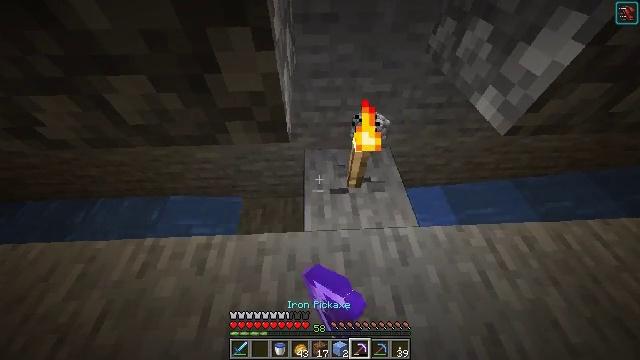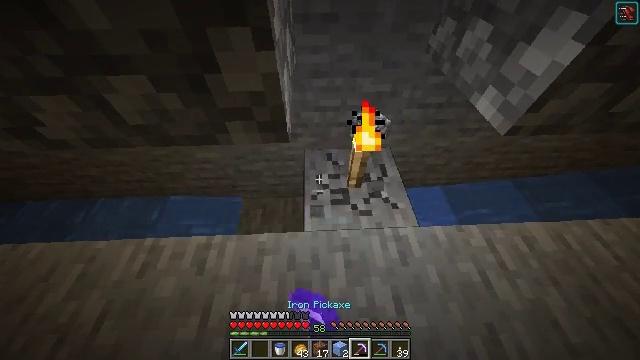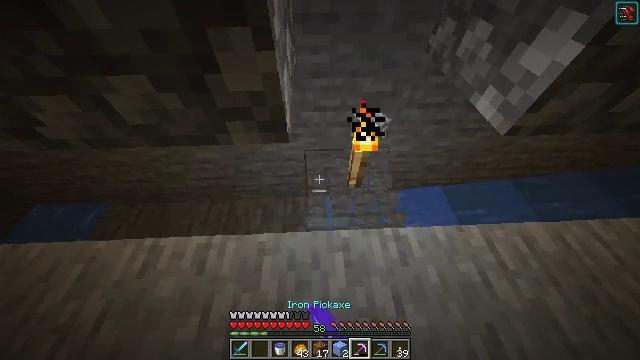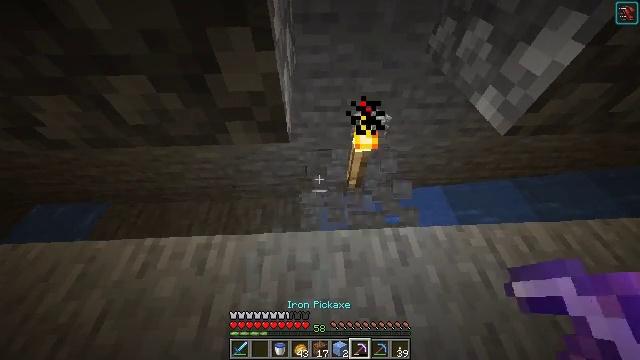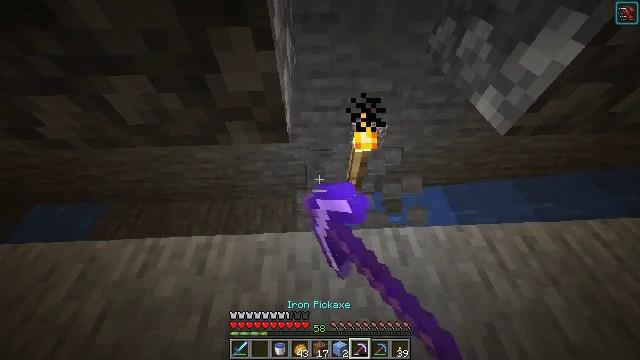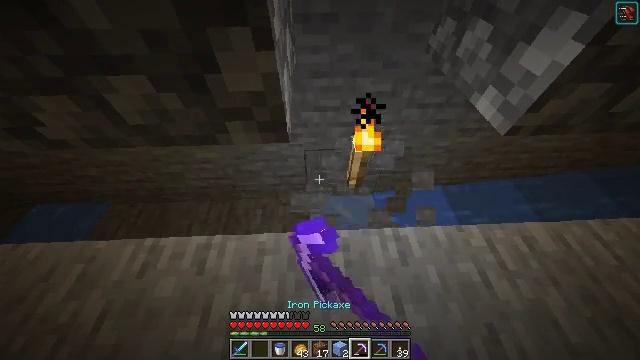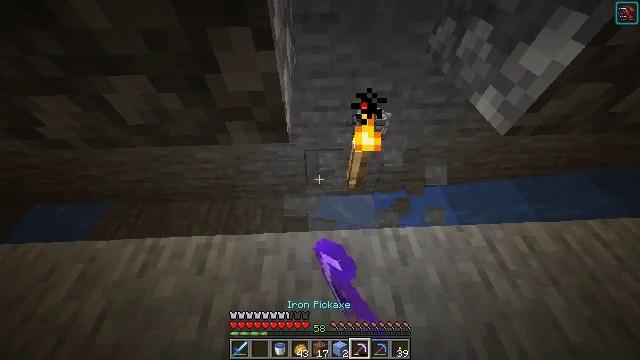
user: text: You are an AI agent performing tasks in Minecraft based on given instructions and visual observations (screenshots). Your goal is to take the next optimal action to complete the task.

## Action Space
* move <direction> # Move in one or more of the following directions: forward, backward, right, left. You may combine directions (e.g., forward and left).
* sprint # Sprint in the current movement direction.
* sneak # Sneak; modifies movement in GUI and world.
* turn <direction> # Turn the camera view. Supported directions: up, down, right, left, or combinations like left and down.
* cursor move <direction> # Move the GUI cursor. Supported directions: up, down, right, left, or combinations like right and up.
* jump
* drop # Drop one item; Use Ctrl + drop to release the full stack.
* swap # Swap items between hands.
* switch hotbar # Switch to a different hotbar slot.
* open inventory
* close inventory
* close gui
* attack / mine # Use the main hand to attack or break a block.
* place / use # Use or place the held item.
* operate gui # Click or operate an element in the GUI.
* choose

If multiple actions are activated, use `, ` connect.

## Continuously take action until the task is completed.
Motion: motion action
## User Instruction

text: Gather stone slabs for reuse.
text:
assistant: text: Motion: attack / mine
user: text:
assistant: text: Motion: attack / mine
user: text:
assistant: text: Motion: attack / mine
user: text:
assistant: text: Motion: attack / mine
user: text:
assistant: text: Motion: no_op
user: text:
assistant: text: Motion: no_op
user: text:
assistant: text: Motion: no_op